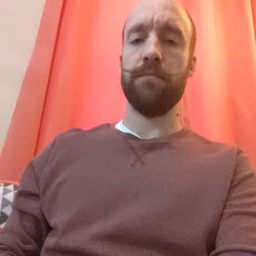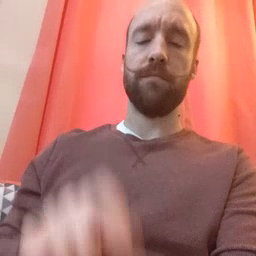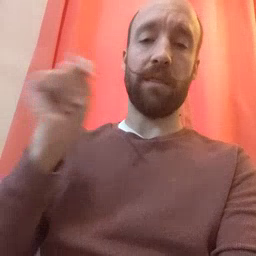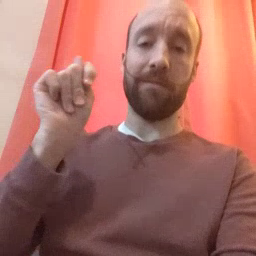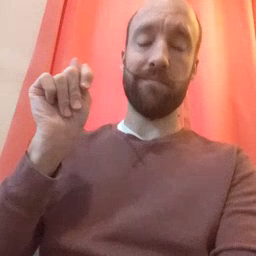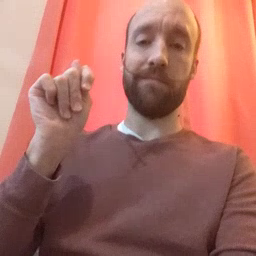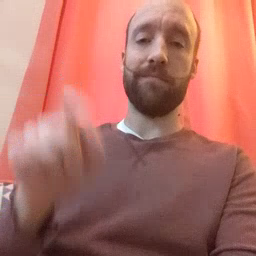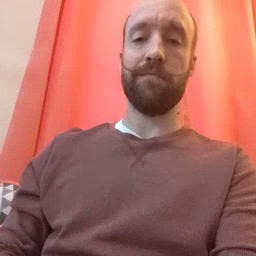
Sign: potty